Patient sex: F
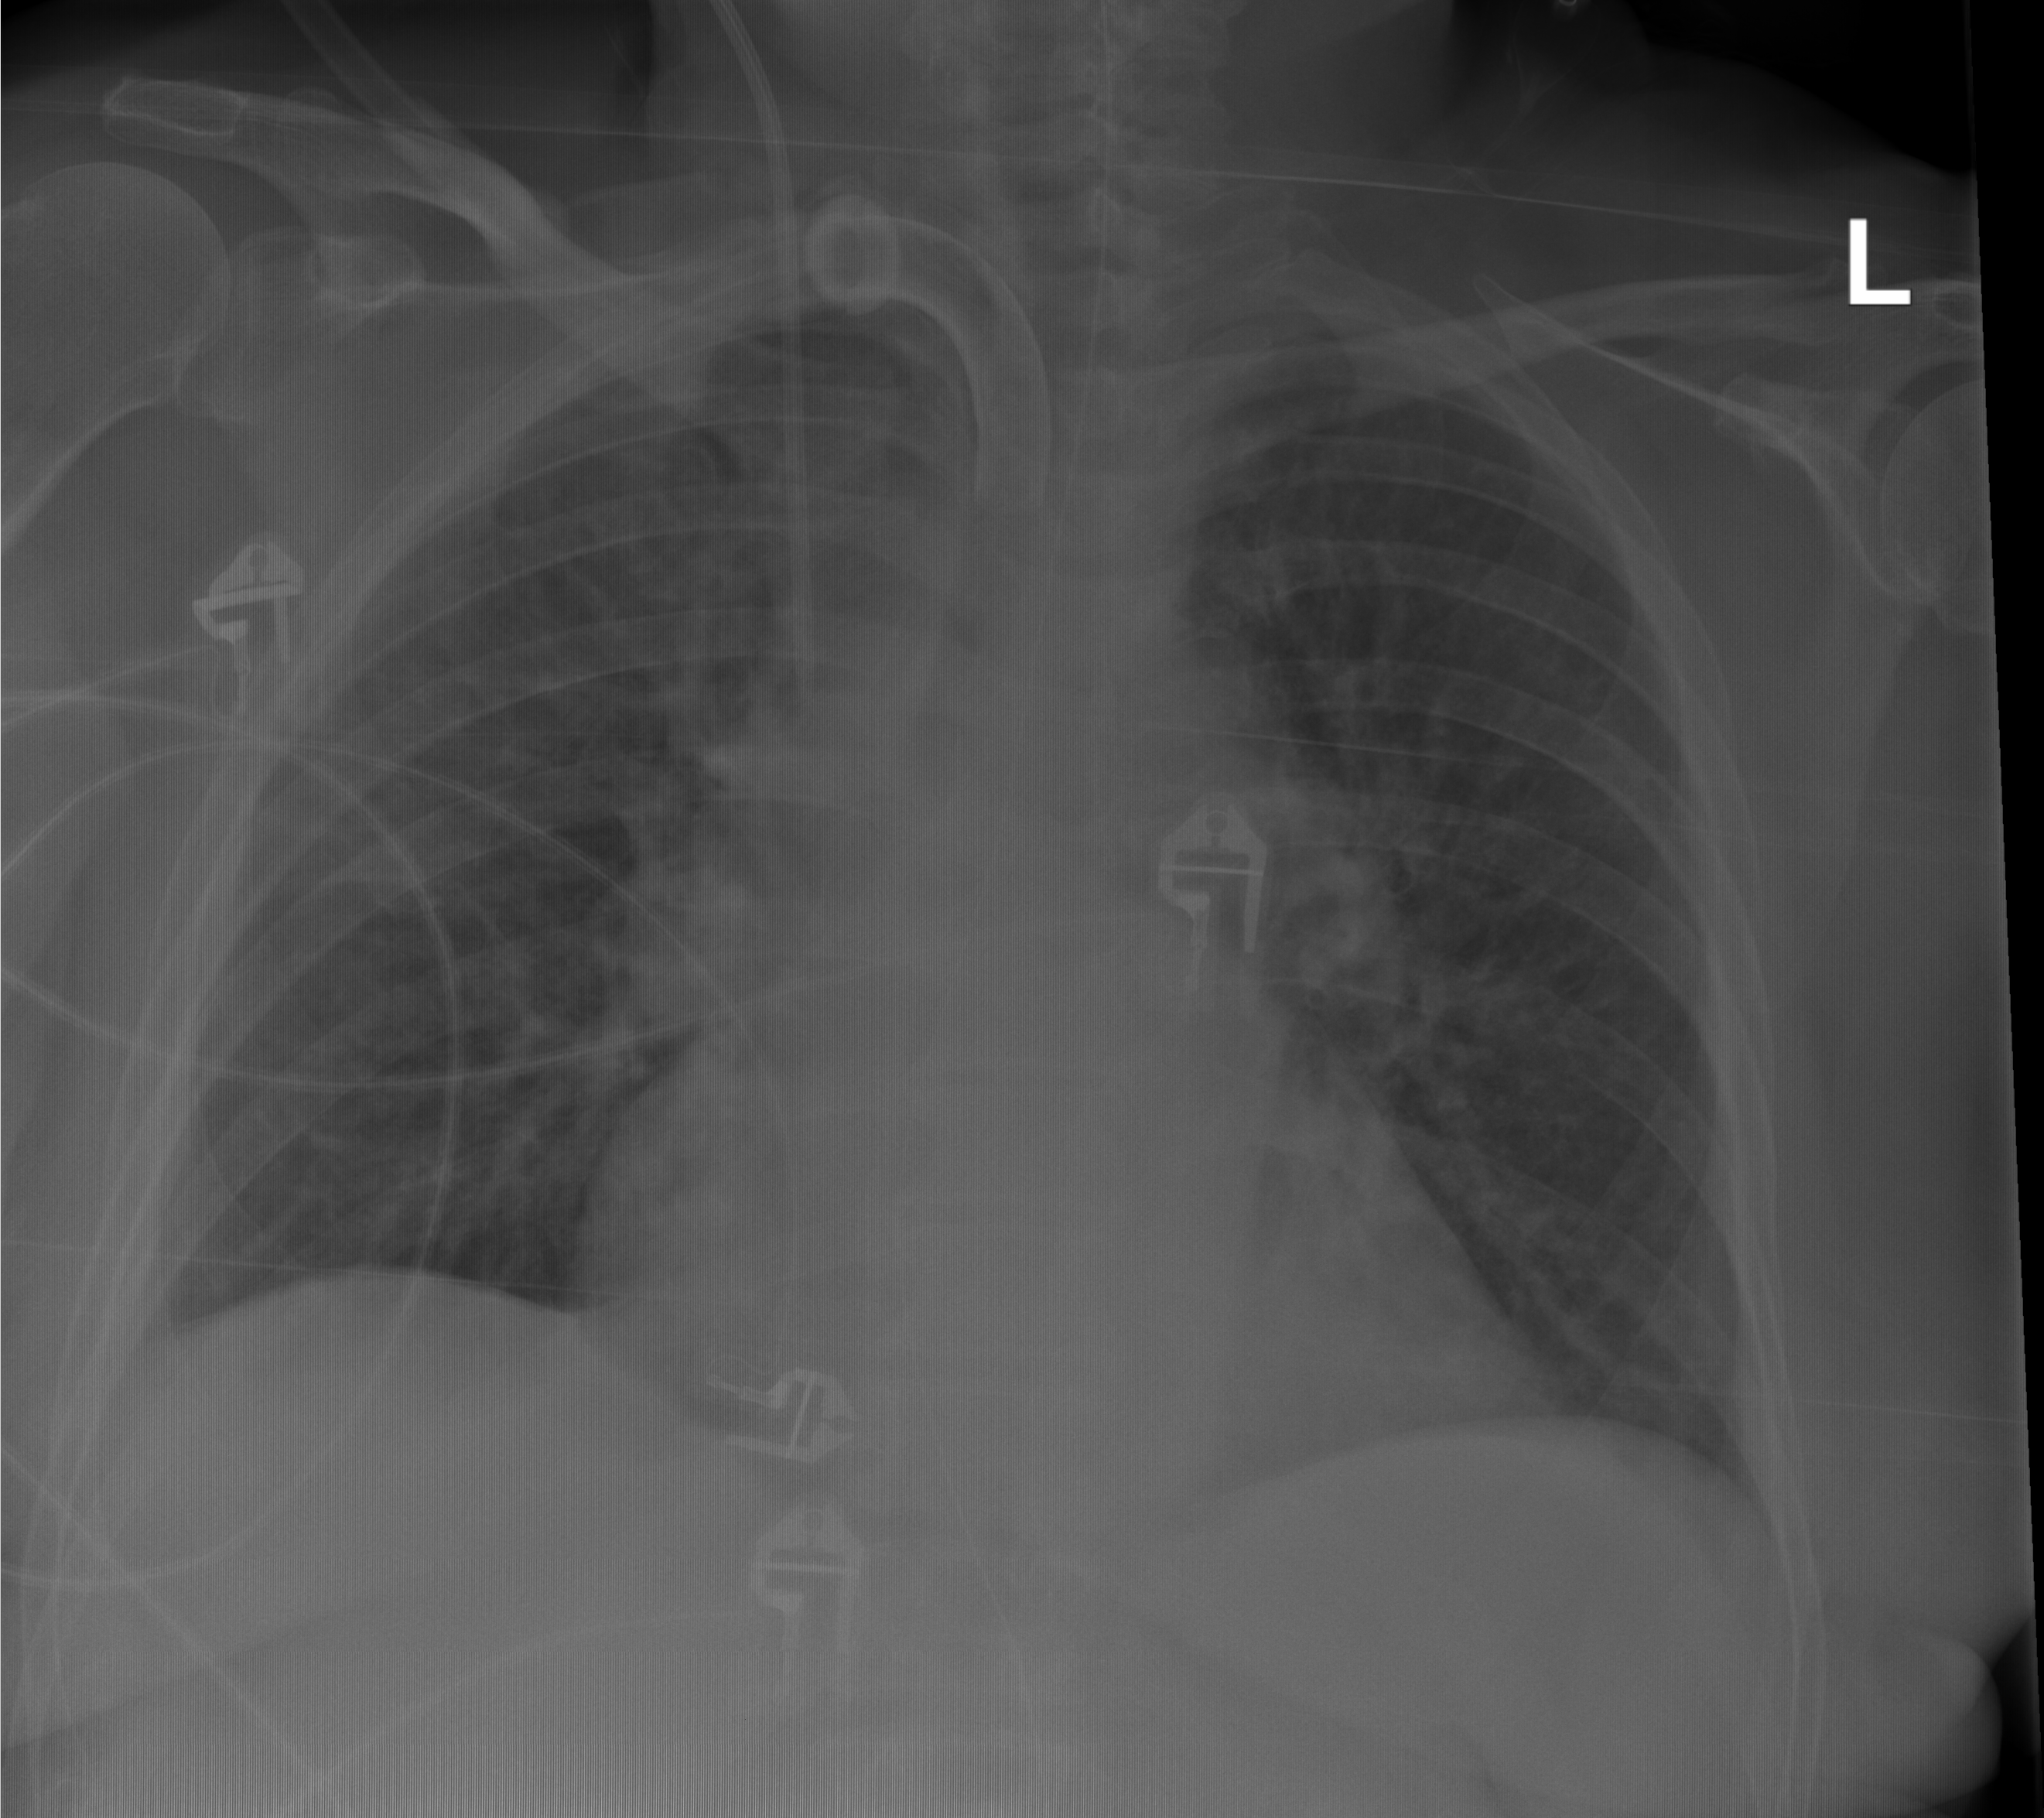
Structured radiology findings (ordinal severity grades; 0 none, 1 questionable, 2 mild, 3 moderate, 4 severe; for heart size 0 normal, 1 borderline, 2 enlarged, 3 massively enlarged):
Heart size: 0
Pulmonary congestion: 2
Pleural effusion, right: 0
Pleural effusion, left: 0
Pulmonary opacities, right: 0
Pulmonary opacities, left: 0
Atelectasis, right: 0
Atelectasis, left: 0